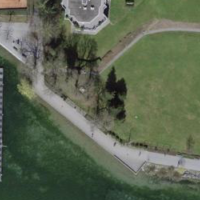
EUNIS habitat code: 55
Species observed at this site:
Fulica atra
Anser anser
Cygnus olor